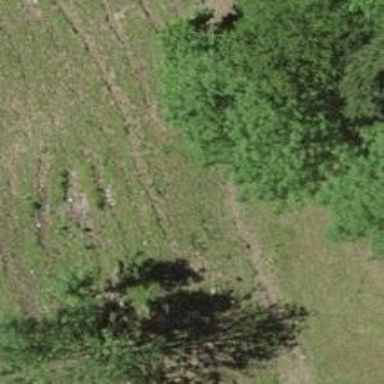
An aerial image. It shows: Path on the ground.